Interaction volume radius: 10 \u00c5
Interaction volume height: 10 \u00c5
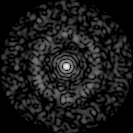
Disorder parameter: 0.8266